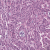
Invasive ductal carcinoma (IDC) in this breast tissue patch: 1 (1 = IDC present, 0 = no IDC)